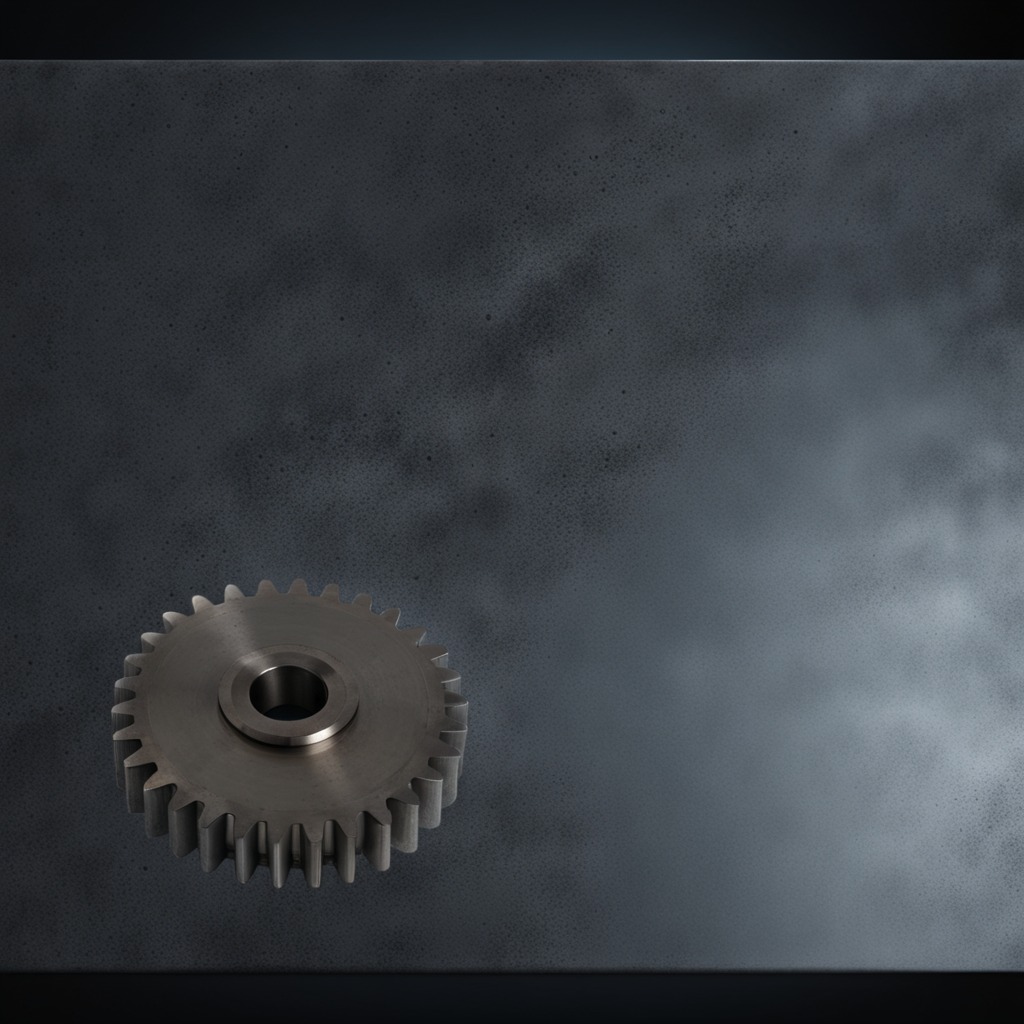
A steel gear with teeth is lying on the clean granite table inside a workshop at night dim ambient light soft shadows worn but